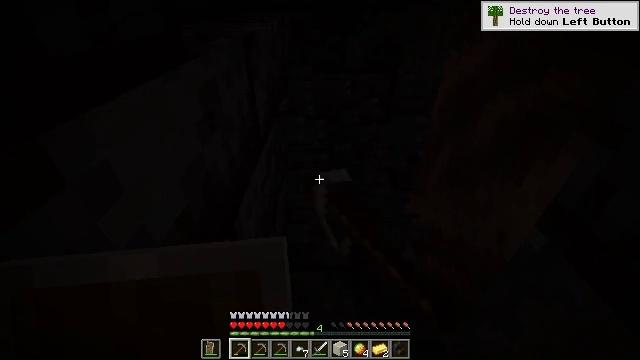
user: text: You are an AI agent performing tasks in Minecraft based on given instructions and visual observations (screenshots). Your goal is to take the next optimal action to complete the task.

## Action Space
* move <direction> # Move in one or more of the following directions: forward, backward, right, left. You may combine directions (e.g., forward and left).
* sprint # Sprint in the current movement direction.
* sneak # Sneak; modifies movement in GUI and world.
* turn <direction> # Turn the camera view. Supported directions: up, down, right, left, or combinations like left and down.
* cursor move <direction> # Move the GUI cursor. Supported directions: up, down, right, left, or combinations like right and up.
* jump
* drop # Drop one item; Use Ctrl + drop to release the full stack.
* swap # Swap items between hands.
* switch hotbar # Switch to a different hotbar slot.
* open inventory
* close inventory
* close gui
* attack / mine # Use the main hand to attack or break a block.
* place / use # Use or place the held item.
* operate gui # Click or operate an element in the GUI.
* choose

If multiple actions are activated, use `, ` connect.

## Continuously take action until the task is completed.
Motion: motion action
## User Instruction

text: Mine polished blackstone brick stairs.
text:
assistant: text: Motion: attack / mine